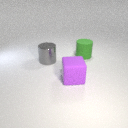
large purple rubber cube in front of large gray metal cylinder